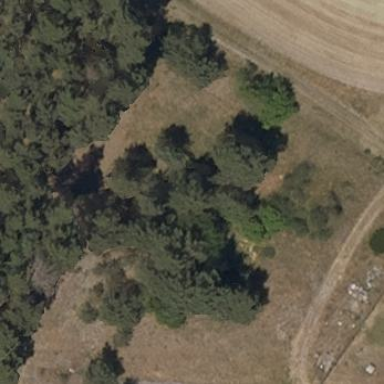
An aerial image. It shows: Landscape with heath vegetation.